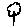
Label: tree